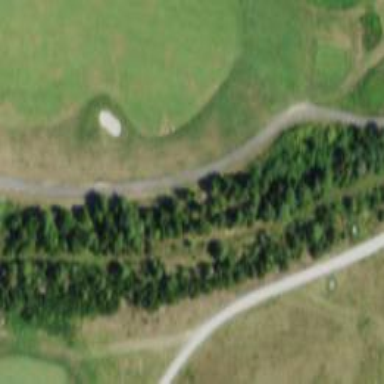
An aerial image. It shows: Asphalt service road that appears to be golf cart path.